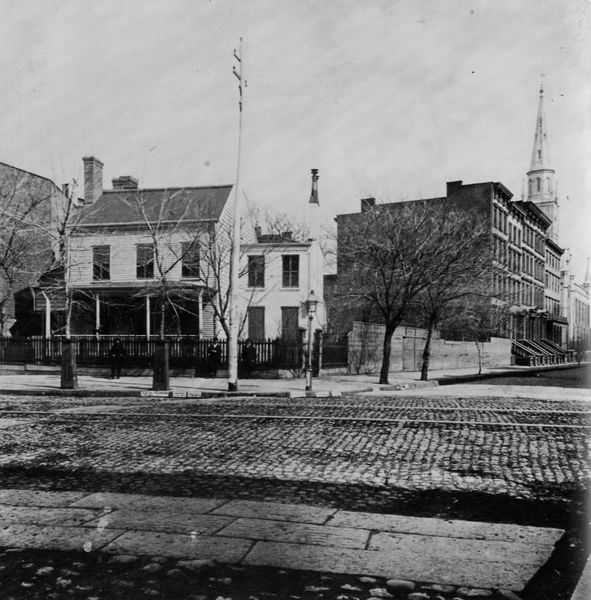
Titel: Caspar Samlers Farmhaus
Künstler: Amerikanischer Photograph
Schlagwörter: baum, dunkel, himmel, mann, schatten, weiß, bäume, kirchturm, menschen, stadt, äste, fenster, frau, grau, hell, holz, laterne, licht, schwarz, strasse, säulen, tür, dach, gebäude, haus, weg, zaun, herren, alt, blass, mensch, stein, steine, bild, häuser, kalt, einsam, kirche, boden, kamin, schornstein, turm, garten, terrasse, ecke, fassaden, ort, pflaster, mast, leer, dorf, kahl, herbst, winter, kleinstadt, platz, masten, strom, gestalt, foto, fotografie, photographie, plaster, veranda, gehsteig, trostlos, kreuzung, schwarz-weiss, gehweg, kopfsteinpflaster, pflasterstein, pflastersteine, strassenbild, photo, bahn, schienen, platten, abzug, fotographie, schwar, strassenecke, maibaum, kirhce, straßenbahn, stadtbild, schwrz, gesteig, paltz, nachkriegszeit, überdacht, kirchplatz, strase, stdt, aun, straßenbahnschienen, g, tortlos, ttram, strassenfoto, strasse mit häuser, häuser mit kirche, steiene, vorergrund, sschienen